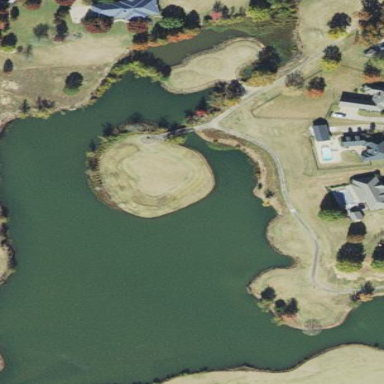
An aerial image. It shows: Picturesque scene of golf course with lateral water hazard.